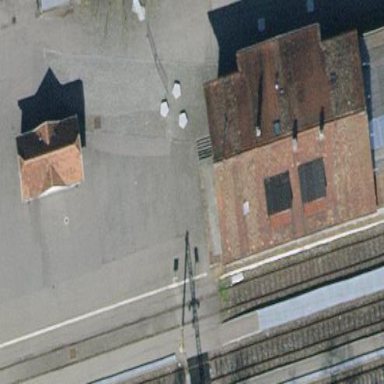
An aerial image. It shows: Gabled building.